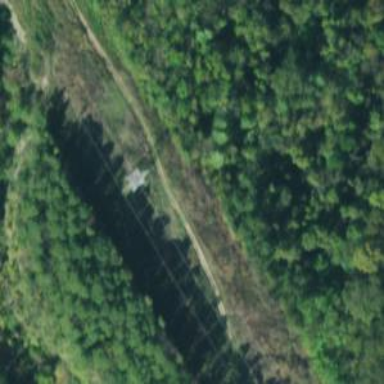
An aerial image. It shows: Lattice structure tower used for power distribution.